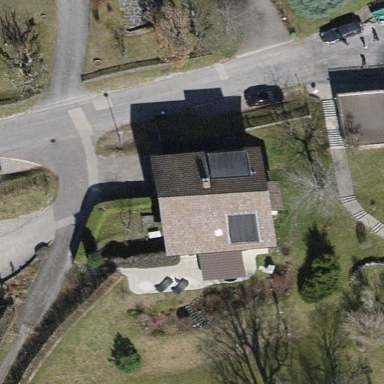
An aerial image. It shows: Detached building with gabled roof.